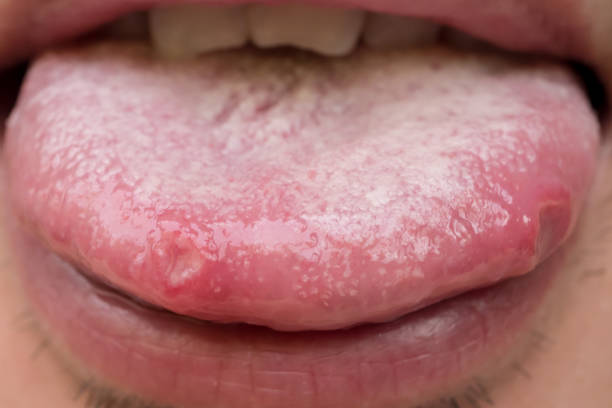
Condition: Mouth Ulcer